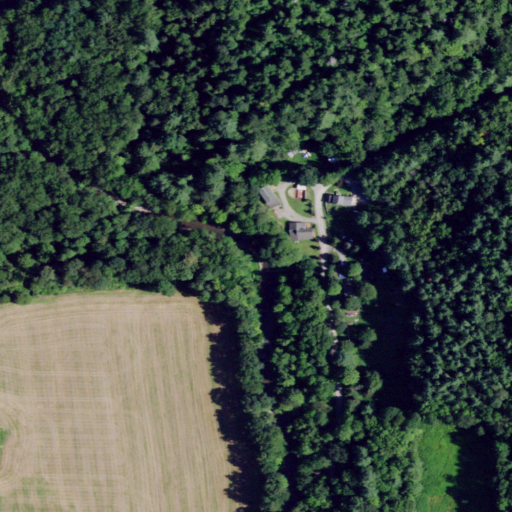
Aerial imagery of valley in New York named Lewis Hollow containing evergreen forest, cultivated crops, mixed forest, woody wetlands, open development, low intensity development, and deciduous forest